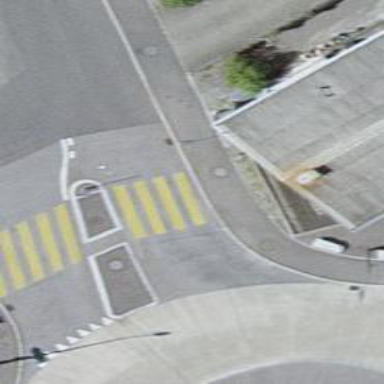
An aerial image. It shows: Sidewalk along the footway.